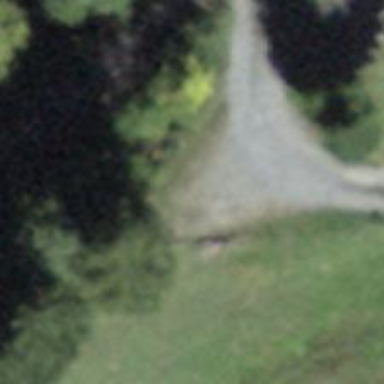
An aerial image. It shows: Swing gate barrier.